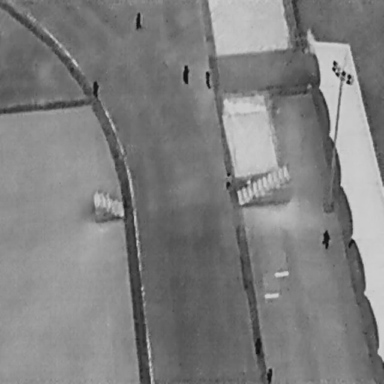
There are eight People in the infrared image.